Field crop: maize
Growth stage: 2
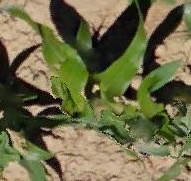
Species: maize